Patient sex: M
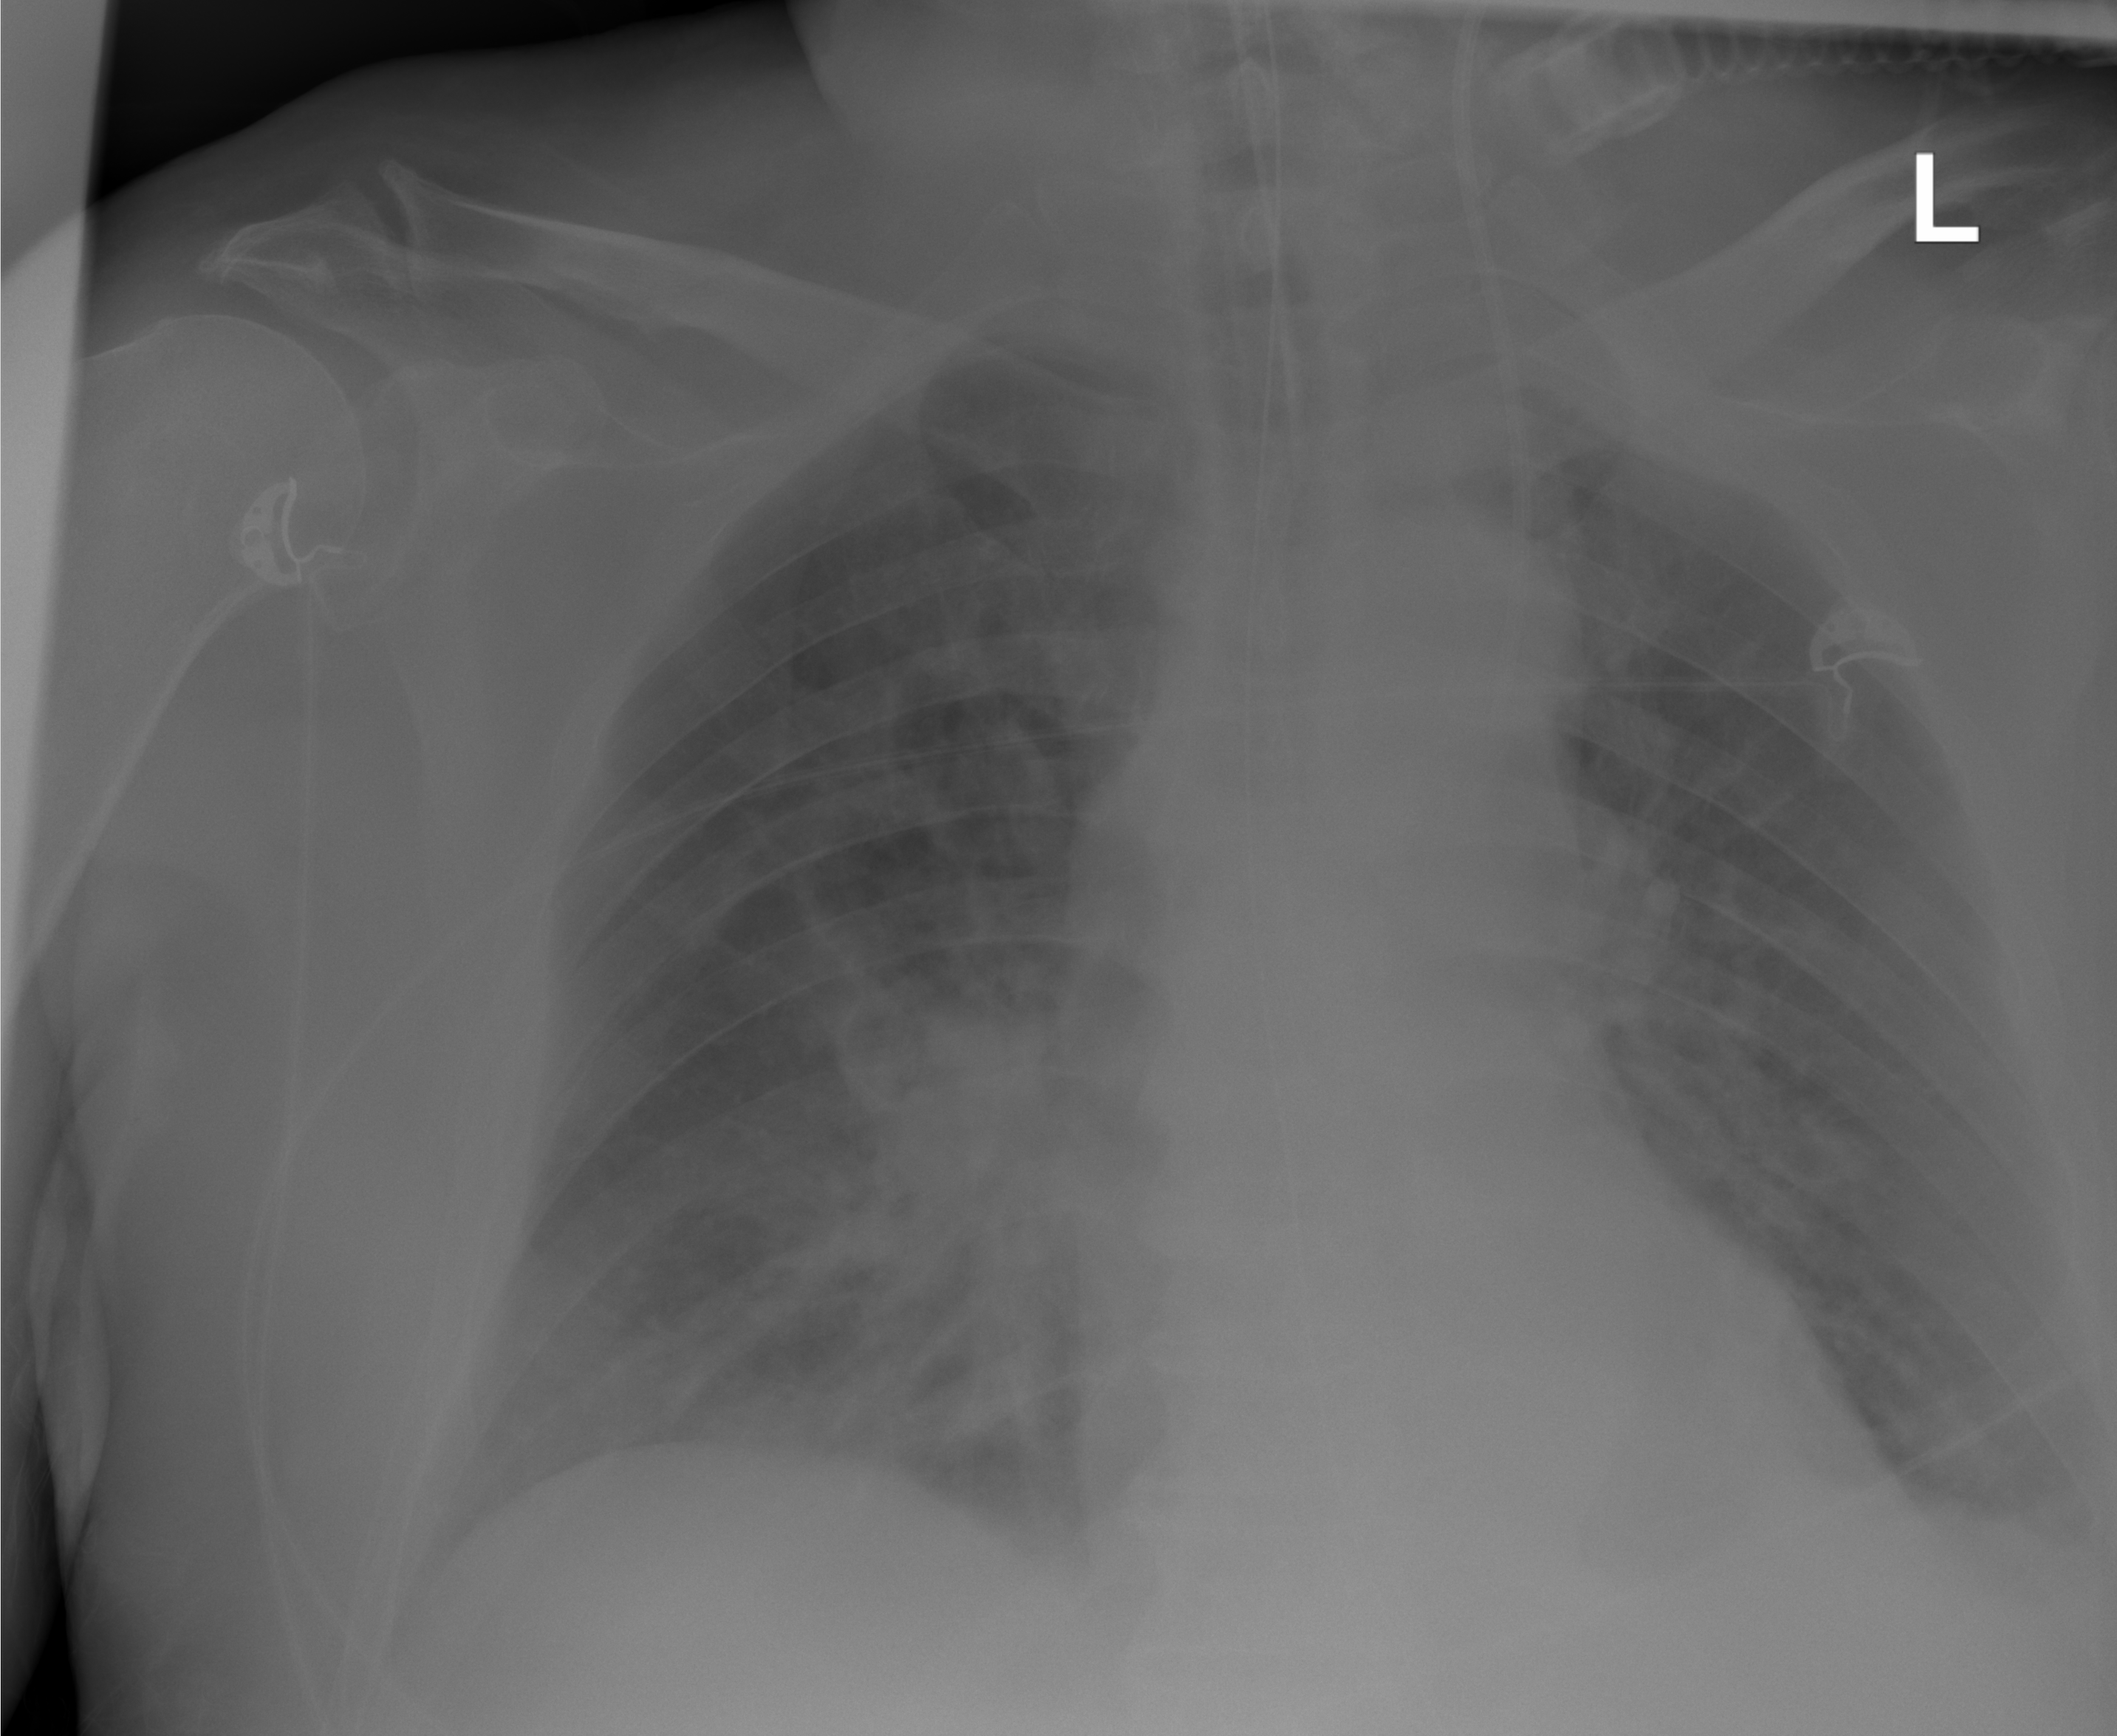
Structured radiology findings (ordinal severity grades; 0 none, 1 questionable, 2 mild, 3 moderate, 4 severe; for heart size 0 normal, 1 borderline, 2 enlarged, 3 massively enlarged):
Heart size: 0
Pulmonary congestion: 0
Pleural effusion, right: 2
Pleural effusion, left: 2
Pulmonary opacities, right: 1
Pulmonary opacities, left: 0
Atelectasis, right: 2
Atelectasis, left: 2